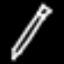
Label: pencil